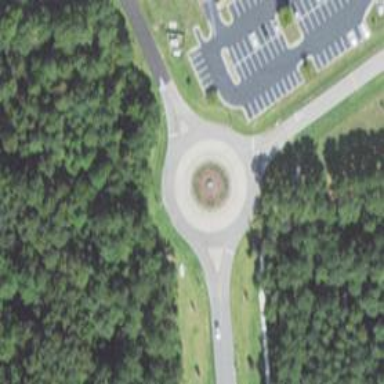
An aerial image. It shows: Mini roundabout on the road.